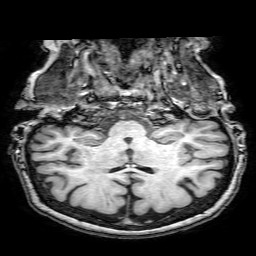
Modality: T1w
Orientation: sagittal
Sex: female
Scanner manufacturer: philips
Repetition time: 0.008314 s
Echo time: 0.00386 s